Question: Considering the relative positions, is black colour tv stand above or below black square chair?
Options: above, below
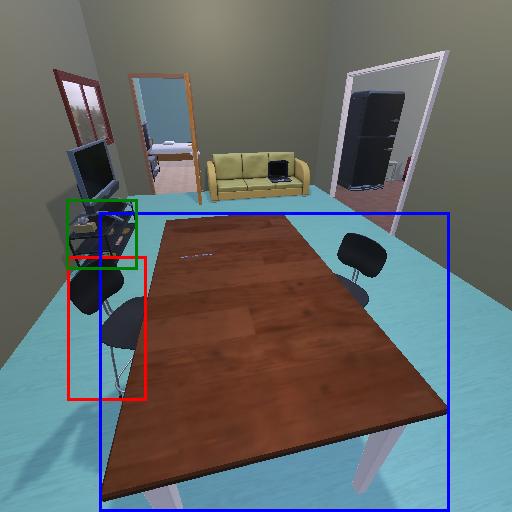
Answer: above